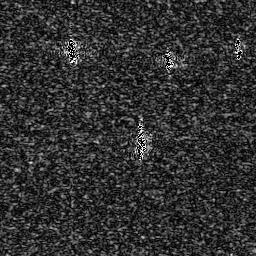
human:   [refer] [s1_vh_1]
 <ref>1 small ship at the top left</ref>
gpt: <box>[[25, 14, 30, 25, 0]]</box>